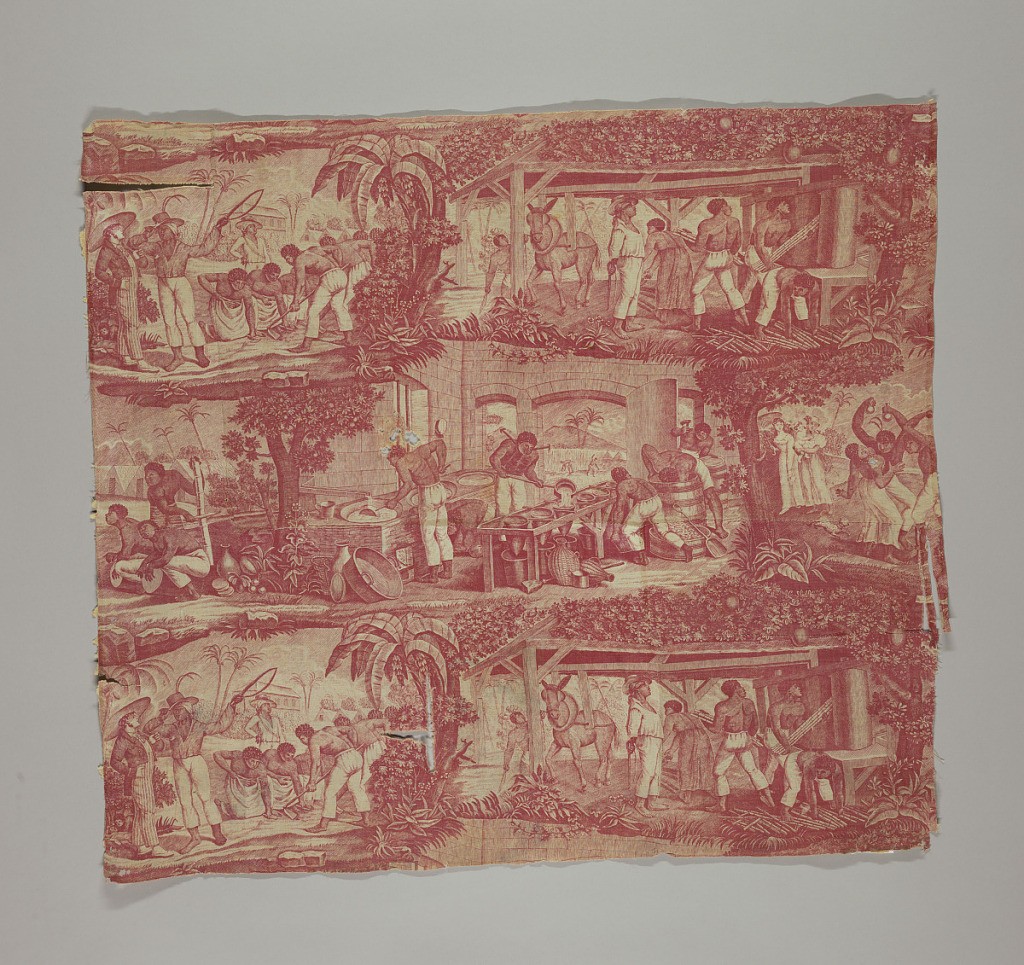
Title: Textile
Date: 1800–1850
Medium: cotton Technique: roller printed on plain weave
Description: Scenes, perhaps after prints, of laborers and slaves on a sugar cane plantation. In red on off-white.